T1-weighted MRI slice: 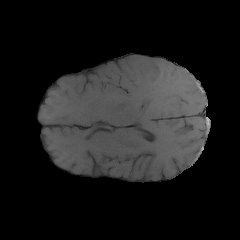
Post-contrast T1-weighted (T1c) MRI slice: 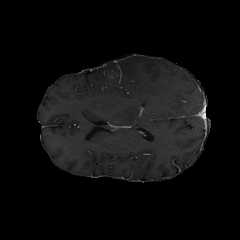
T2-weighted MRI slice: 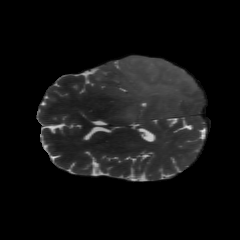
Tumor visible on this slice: yes